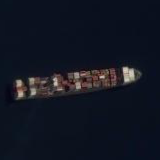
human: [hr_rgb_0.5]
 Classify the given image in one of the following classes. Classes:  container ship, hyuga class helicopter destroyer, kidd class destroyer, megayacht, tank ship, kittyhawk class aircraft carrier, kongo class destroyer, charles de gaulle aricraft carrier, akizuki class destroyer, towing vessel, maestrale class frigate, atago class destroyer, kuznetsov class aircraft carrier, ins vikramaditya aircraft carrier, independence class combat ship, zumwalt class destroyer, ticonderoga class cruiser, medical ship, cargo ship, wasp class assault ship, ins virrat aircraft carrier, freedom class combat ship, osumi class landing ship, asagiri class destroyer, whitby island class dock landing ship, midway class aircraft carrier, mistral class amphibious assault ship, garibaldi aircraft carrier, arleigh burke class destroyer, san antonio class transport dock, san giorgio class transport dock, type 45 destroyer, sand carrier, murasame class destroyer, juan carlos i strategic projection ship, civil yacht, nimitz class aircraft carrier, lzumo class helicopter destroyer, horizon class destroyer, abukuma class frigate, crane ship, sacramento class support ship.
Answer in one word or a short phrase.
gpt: Container ship